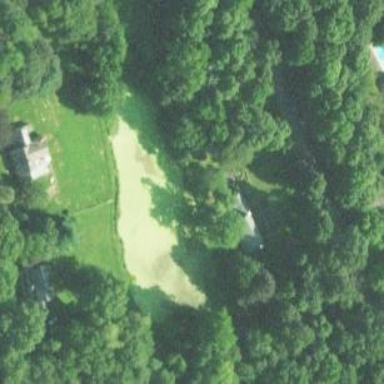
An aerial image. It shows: Pond surrounded by natural water.